Question: I am trying to make a python program which takes the numbers inputed to the tkinter entry field divides them and then sorts them into list before creating a message box which shows which one is the lowest.
Image of which Fields the values are taken from

Then it should divide them and arrange the quotient of all of the entries in a list/dictionary and print the lowest one.
Eg. Item #1 is the cheapest, Item #3 is the cheapest etc.
Here is my code so far:
'''
from tkinter import * #Import the Tkinter module
from tkinter import messagebox #Imports the message box module
from tkinter import font #Imports fonts from tkinter
import json #Imports JSON
a = ('') #Variable for price and quantity/mass
b = ('') #^
c = ('') #^
d = ('') #^
e = ('') #^
f = ('') #^
r = ('') #Result Var
aa = ('')
ba = ('')
ca = ('')
da = ('')
q1 = ('')
q2 = ('')
q3 = ('')
q4 = ('')
c = 1
cp = 1
ca = 1
d = 1
dp = 1
da = 1
count = 2 #For extra Fields
global row_count, entries, item_count, output
row_count = 10
item_count = 2
entries = []
output = []
master = Tk() #Tkinter
m = StringVar(master) #Defines m as yhe variable from the option menu
c = StringVar(master) #Defines m as yhe variable from the option menu
entry1 = Entry(master) #Entry Feilds
entry2 = Entry(master)
entry3 = Entry(master) #Entry Feilds (Variables)
entry4 = Entry(master)
entryq1 = Entry(master) #Entry Feilds (Variables)
entryq2 = Entry(master)
def create_entry():
global row_count, entries, item_count
item_count += 1
Label(master, text=("Item #"+ str(item_count)), font=("Helvetica", 20, "bold underline")).grid(row=(row_count))
temp_entry = Entry(master)
temp_entry.grid(row=(row_count+1), column=1)
entries.append(temp_entry)
Label(master, textvariable=c).grid(row=(row_count+1))
temp_entry = Entry(master)
temp_entry.grid(row=(row_count+2), column=1)
entries.append(temp_entry)
Label(master, textvariable=m).grid(row=(row_count+2))
temp_entry = Entry(master)
temp_entry.grid(row=(row_count+2), column=1)
entries.append(temp_entry)
Label(master, text='Rating out of 5').grid(row=(row_count+3))
temp_entry = Entry(master)
temp_entry.grid(row=(row_count+3), column=1)
row_count += 4
def showinfo():
messagebox.showinfo("Best buy", r) #Creates a message box with pops up which shows r (result)
def addnew():
global count, entryq1, entryq2
count = count+1
create_entry()
def sort_entries():
for entry in entries:
pass
def calculate():
print(count) #Debugging
if count == 2:
item_two()
else:
sort_entries()
def item_two():
q1 = float(entryq1.get())
q2 = float(entryq2.get())
checkrating(q1, '(First rating)')
checkrating(q2, '(Second rating)')
a = entry1.get() #Gets value from the entry fields
ap = entry2.get()
b = entry3.get()
bp = entry4.get()
aa = float(a)/float(ap) #Calcultes Price per item/ quantity of item 1
ba = float(b)/float(bp) #Calculates price per item/quantity of item 2
if aa == ba: #Finds which one is better
print('They are the same pice') #Outputs value in output
quailitys()
else:
if aa > ba:
print('The second item is cheaper') #^
r = ('The second item is cheaper') #Sets Value to R
else:
if ba > aa:
print('The first item is cheaper') #^
r = ('The first item is cheaper') #Sets Value to R
else:
r = ('Malfunction Occured Please check the input Values')
messagebox.showinfo("Best buy", r) #Creates a message box with pops up which shows r (result)
def checkrating(var, rantingno):
try:
var = float(var)
if var > 5 or var < 0:
messagebox.showinfo("Best buy", "Please Enter a Valid Number for the rating", '(', rantingno, ')')
except ValueError:
messagebox.showinfo("Best buy", "Please Enter a Valid Number for the rating")
def quailitys():
if count == 2:
q1 = float(entryq1.get())
q2 = float(entryq2.get())
if q1 == q2: #Finds which one is better
print('They are the same value') #Outputs value in output
r = ('They are the same value') #Sets Value to R
elif q1 < q2:
print('The second item is better value') #^
r = ('The second item is better value') #Sets Value to R
elif q2 < q1:
print('The first item is better value') #^
r = ('The first item is better value') #Sets Value to R
messagebox.showinfo("Best buy", r) #Creates a message box with pops up which shows r (result)
Label(master, text="Best Buy Calculator", font=("Helvetica", 20, "bold underline")).grid(row=0)
Label(master, text="Item #1", font=("Helvetica", 17, "bold underline")).grid(row=2) #1st Item Fields
Label(master, textvariable=c).grid(row=3)
Label(master, textvariable=m).grid(row=4)
entry1.grid(row=3, column=1) #Puts Entry fields in a certain location
entry2.grid(row=4, column=1) # ^
entryq1.grid(row=5, column=1) # ^
entryq2.grid(row=9, column=1) # ^
Label(master, text='Rating out of 5').grid(row=5)
Label(master, text='Rating out of 5').grid(row=9)
Label(master, text="Item #2", font=("Helvetica", 17, "bold underline")).grid(row=6) #2nd Item Fields
Label(master, textvariable=c).grid(row=7)
Label(master, textvariable=m).grid(row=8)
entry3.grid(row=7, column=1) #2nd Item Entry fields
entry4.grid(row=8, column=1)
Button(master, text='+', command=addnew).grid(row=100, column=0, pady=4) #Cancel Button
Button(master, text='Cancel', command=quit).grid(row=101, column=0, pady=4) #Cancel Button
Button(master, text='Find Better Value', command=calculate).grid(row=101, column=1, pady=4) #Button to calculate better value
m.set("Measurement") # This is what the drop down box shows when no options are selected
c.set('Currency')
mes = OptionMenu(master, m, "Weight (kg)","Weight (g)", "Volume (mL)", "Quantity").grid(row=1) #Options and grid placement of the option menu
cur = OptionMenu(master, c, "AUD ($)","USD ($)", "EUR (EUR)", "GBP (PS)", "CNY (Y=)").grid(row=1, column=1) #Options and grid placement of the option menu
mainloop()
'''
Any ideas would be greatly appreciated. Thanks! :)
'''
from tkinter import * #Import the Tkinter module
from tkinter import messagebox #Imports the message box module
from tkinter import font #Imports fonts from tkinter
import json #Imports JSON
a = ('') #Variable for price and quantity/mass
b = ('') #^
r = ('') #Result Var
aa = ('')
ba = ('')
q1 = ('')
q2 = ('')
count = 2 #For extra Fields
global row_count, entries, item_count, output
row_count = 10
item_count = 2
entries = []
output = []
price = {}
sort_count = 1
master = Tk() #Tkinter
m = StringVar(master) #Defines m as yhe variable from the option menu
c = StringVar(master) #Defines m as yhe variable from the option menu
entry1 = Entry(master) #Entry Feilds
entry2 = Entry(master)
entry3 = Entry(master) #Entry Feilds (Variables)
entry4 = Entry(master)
entryq1 = Entry(master) #Entry Feilds (Variables)
entryq2 = Entry(master)
def bestCur(*entries):
# each entry should be a tuple e.g. (curEntry, mesEntry)
entries = list(entries)
for entry in entries:
entry.append(float(entry[0].get())/float(entry[1].get()))
entries.sort(key=lambda x: x[2])
print(entries)
but1 = Button(master, text="press me", bg="red", command=lambda: bestCur([entry1, entry2], [entry3, entry4]))
but1.grid(row=101, column=2)
def create_entry():
global row_count, entries, item_count
item_count += 1
Label(master, text=("Item #"+ str(item_count)), font=("Helvetica", 20, "bold underline")).grid(row=(row_count))
temp_entry = Entry(master)
temp_entry.grid(row=(row_count+1), column=1)
entries.append(temp_entry)
Label(master, textvariable=c).grid(row=(row_count+1))
temp_entry = Entry(master)
temp_entry.grid(row=(row_count+2), column=1)
entries.append(temp_entry)
Label(master, textvariable=m).grid(row=(row_count+2))
temp_entry = Entry(master)
temp_entry.grid(row=(row_count+2), column=1)
entries.append(temp_entry)
Label(master, text='Rating out of 5').grid(row=(row_count+3))
temp_entry = Entry(master)
temp_entry.grid(row=(row_count+3), column=1)
row_count += 4
def showinfo():
messagebox.showinfo("Best buy", r) #Creates a message box with pops up which shows r (result)
def addnew():
global count, entryq1, entryq2
count = count+1
create_entry()
def sort_entries():
while sort_count != count:
if sort_count == 2:
a = entry1.get() #Gets value from the entry fields
ap = entry2.get()
b = entry3.get()
bp = entry4.get()
aa = float(a)/float(ap) #Calcultes Price per item/ quantity of item 1
ba = float(b)/float(bp) #Calculates price per item/quantity of item 2
pass
def calculate():
print(count) #Debugging
if count == 2:
item_two()
else:
sort_entries()
def item_two():
q1 = float(entryq1.get())
q2 = float(entryq2.get())
checkrating(q1, '(First rating)')
checkrating(q2, '(Second rating)')
a = entry1.get() #Gets value from the entry fields
ap = entry2.get()
b = entry3.get()
bp = entry4.get()
aa = float(a)/float(ap) #Calcultes Price per item/ quantity of item 1
ba = float(b)/float(bp) #Calculates price per item/quantity of item 2
if aa == ba: #Finds which one is better
print('They are the same pice') #Outputs value in output
quailitys()
else:
if aa > ba:
print('The second item is cheaper') #^
r = ('The second item is cheaper') #Sets Value to R
else:
if ba > aa:
print('The first item is cheaper') #^
r = ('The first item is cheaper') #Sets Value to R
else:
r = ('Malfunction Occured Please check the input Values')
messagebox.showinfo("Best buy", r) #Creates a message box with pops up which shows r (result)
def checkrating(var, rantingno):
try:
var = float(var)
if var > 5 or var < 0:
messagebox.showinfo("Best buy", "Please Enter a Valid Number for the rating", '(', rantingno, ')')
except ValueError:
messagebox.showinfo("Best buy", "Please Enter a Valid Number for the rating")
def quailitys():
if count == 2:
q1 = float(entryq1.get())
q2 = float(entryq2.get())
if q1 == q2: #Finds which one is better
print('They are the same value') #Outputs value in output
r = ('They are the same value') #Sets Value to R
elif q1 < q2:
print('The second item is better value') #^
r = ('The second item is better value') #Sets Value to R
elif q2 < q1:
print('The first item is better value') #^
r = ('The first item is better value') #Sets Value to R
messagebox.showinfo("Best buy", r) #Creates a message box with pops up which shows r (result)
Label(master, text="Best Buy Calculator", font=("Helvetica", 20, "bold underline")).grid(row=0)
Label(master, text="Item #1", font=("Helvetica", 17, "bold underline")).grid(row=2) #1st Item Fields
Label(master, textvariable=c).grid(row=3)
Label(master, textvariable=m).grid(row=4)
entry1.grid(row=3, column=1) #Puts Entry fields in a certain location
entry2.grid(row=4, column=1) # ^
entryq1.grid(row=5, column=1) # ^
entryq2.grid(row=9, column=1) # ^
Label(master, text='Rating out of 5').grid(row=5)
Label(master, text='Rating out of 5').grid(row=9)
Label(master, text="Item #2", font=("Helvetica", 17, "bold underline")).grid(row=6) #2nd Item Fields
Label(master, textvariable=c).grid(row=7)
Label(master, textvariable=m).grid(row=8)
entry3.grid(row=7, column=1) #2nd Item Entry fields
entry4.grid(row=8, column=1)
Button(master, text='+', command=addnew).grid(row=100, column=0, pady=4) #Cancel Button
Button(master, text='Cancel', command=quit).grid(row=101, column=0, pady=4) #Cancel Button
Button(master, text='Find Better Value', command=calculate).grid(row=101, column=1, pady=4) #Button to calculate better value
m.set("Measurement") # This is what the drop down box shows when no options are selected
c.set('Currency')
mes = OptionMenu(master, m, "Weight (kg)","Weight (g)", "Volume (mL)", "Quantity").grid(row=1) #Options and grid placement of the option menu
cur = OptionMenu(master, c, "AUD ($)","USD ($)", "EUR (EUR)", "GBP (PS)", "CNY (Y=)").grid(row=1, column=1) #Options and grid placement of the option menu
mainloop()
'''
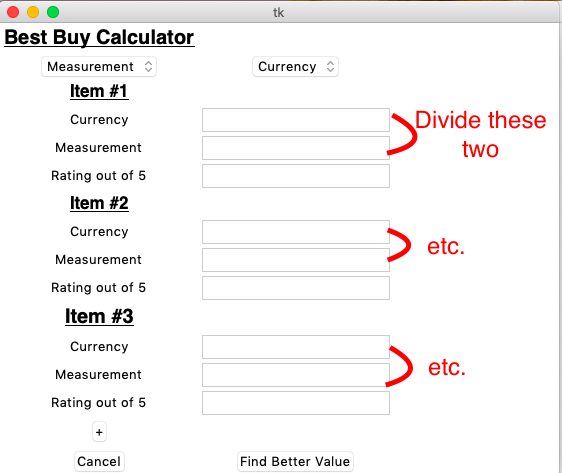
Answer: This is problem can be solved like this:
'''
entry1 = Entry()
entry2 = Entry()
entry3 = Entry()
entry4 = Entry()
def bestCur(*entries):
# each entry should be a tuple e.g. (curEntry, mesEntry)
entries = list(entries)
for entry in entries:
entry.append(float(entry[0].get())/float(entry[1].get()))
entries.sort(key=lambda x: x[2])
print(entries)
but1 = Button(master, text="press me", bg="red", command=lambda: bestCur([entry1, entry2], [entry3, entry4]))
but1.grid(row=10, column=1)
'''
entries is a 'tuple' of groups of entries
e.g. in the example code I gave 'entries' when 'but1' would be 'entries = ([entry1, entry2], [entry3, entry4])'
The '.bestCur(*entries)' function is what does the dividing and sorting of the entries.